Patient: sex F, age 82
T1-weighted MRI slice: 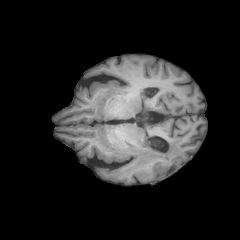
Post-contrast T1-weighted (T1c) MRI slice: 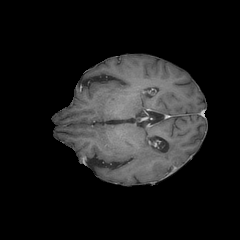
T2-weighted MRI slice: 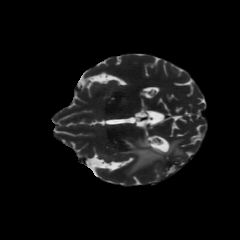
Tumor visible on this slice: yes
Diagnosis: Glioblastoma, IDH-wildtype
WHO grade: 4